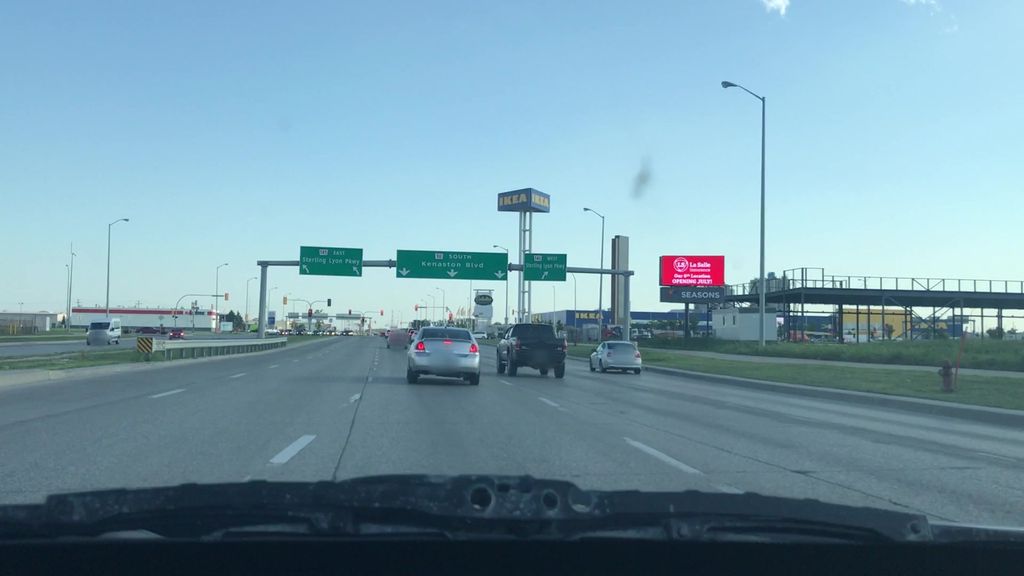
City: winnipeg